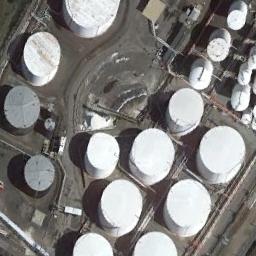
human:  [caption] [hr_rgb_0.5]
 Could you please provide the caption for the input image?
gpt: There are seven white storage tanks and a dozen black storage tanks on the lawn .

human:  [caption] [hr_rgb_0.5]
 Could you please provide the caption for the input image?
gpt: There are many storage tanks of different sizes .

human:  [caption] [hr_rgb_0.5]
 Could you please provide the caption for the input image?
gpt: There are many neatly arranged storage tanks and many pipelines in the factory .

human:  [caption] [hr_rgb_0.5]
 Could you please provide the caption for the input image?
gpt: There are some white and silver storage tanks on the bare land .

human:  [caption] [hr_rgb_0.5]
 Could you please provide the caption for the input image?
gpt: There are some white storage tanks .